Interaction volume radius: 5 \u00c5
Interaction volume height: 20 \u00c5
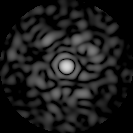
Disorder parameter: 0.7982